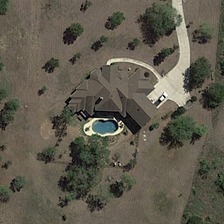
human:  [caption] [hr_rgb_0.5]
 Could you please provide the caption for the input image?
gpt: a building with swimming pool is surrounded by sparse green trees .

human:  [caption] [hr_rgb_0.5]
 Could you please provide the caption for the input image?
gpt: a building with swimming pool is surrounded by sparse green trees .

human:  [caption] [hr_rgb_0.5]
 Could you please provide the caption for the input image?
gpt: a building with swimming pool is surrounded by sparse green trees .

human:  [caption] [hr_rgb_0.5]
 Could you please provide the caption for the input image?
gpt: a building with swimming pool is surrounded by sparse green trees .

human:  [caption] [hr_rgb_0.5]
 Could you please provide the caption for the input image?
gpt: a building with swimming pool is surrounded by sparse green trees .